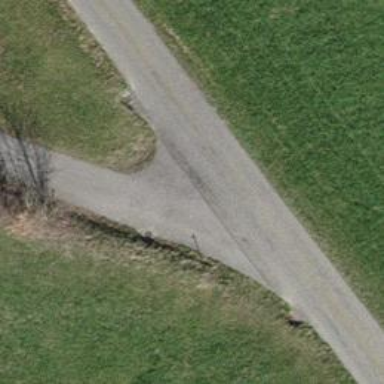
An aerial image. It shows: Gravel track with grade2 tracktype.